Question: How can I take a screenshot of an iPad/iPhone App and limit it to "UIImageView A" bounds, but also have the screenshot include any controls (UIImageView's or UILabels) that happen to be positioned on top of "UIImageView A"? Will it mess up when standard display vs retina display?
THANKS IN ADVANCE!

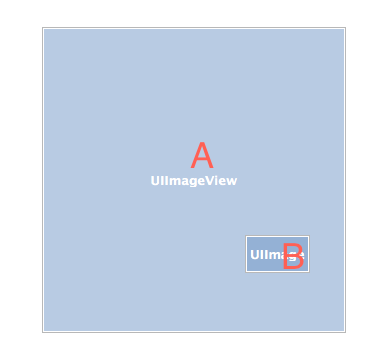
Answer: You'll need an enclosing view, because UIImageView isn't intended to have subviews. Put everything you want to capture inside that enclosing view (a simple UIView will do). The following is a very simple implementation that ignores things like view transformations:
'''
// Helper function, calls drawRect: recursively
void drawViewAndSubviews (UIView* view) {
[view drawRect:view.bounds];
CGContextRef ctx = UIGraphicsGetCurrentContext();
for (UIView* subview in view.subviews) {
CGPoint origin = subview.frame.origin;
CGContextTranslateCTM(ctx, origin.x, origin.y);
drawViewAndSubviews(subview);
CGContextTranslateCTM(ctx, -origin.x, -origin.y);
}
}
- (void)takeScreenshot:(UIView *)view {
UIGraphicsBeginImageContext(view.bounds.size);
drawViewAndSubviews(view);
UIImage* image = UIGraphicsGetImageFromCurrentImageContext();
UIGraphicsEndImageContext();
// Now 'image' has a snapshot of 'view' and its subviews
}
'''